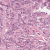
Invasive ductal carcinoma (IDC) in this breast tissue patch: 1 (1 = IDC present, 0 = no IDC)